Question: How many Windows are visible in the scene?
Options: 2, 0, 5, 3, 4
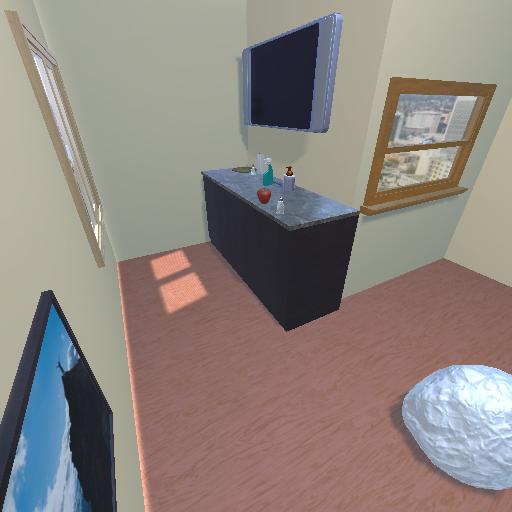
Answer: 2